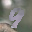
Label: 9